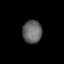
Tissue: lung
Cell type: Endothelial cells
Senescence score: 0.5482
Nuclear area (px): 436
Mean DAPI intensity: 102.211